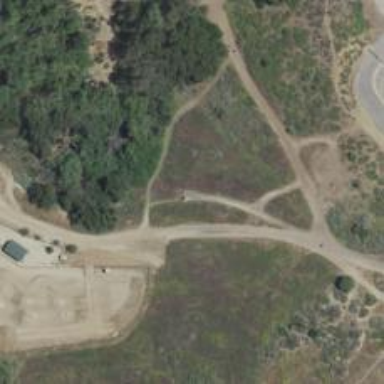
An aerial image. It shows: Disc golf hole.